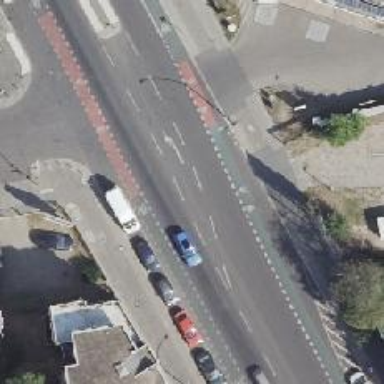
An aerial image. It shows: Secondary road with asphalt surface. There are separate sidewalks on both sides and cycle lanes marked with lane markings. The cycle lane on the right side includes crossing.